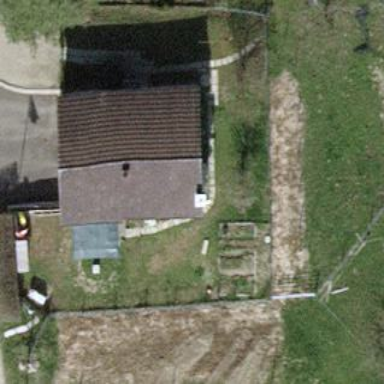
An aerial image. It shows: Detached building with gabled roof.